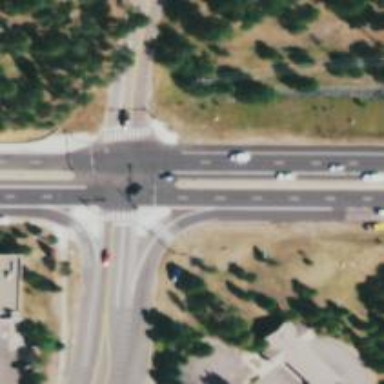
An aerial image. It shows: Asphalt road with primary link designation.